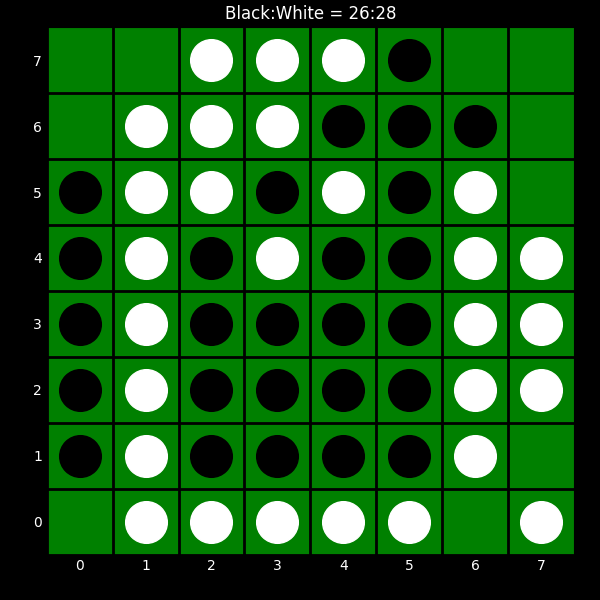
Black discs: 26
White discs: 28